Field crop: tomato
Growth stage: 2
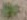
Species: solanum